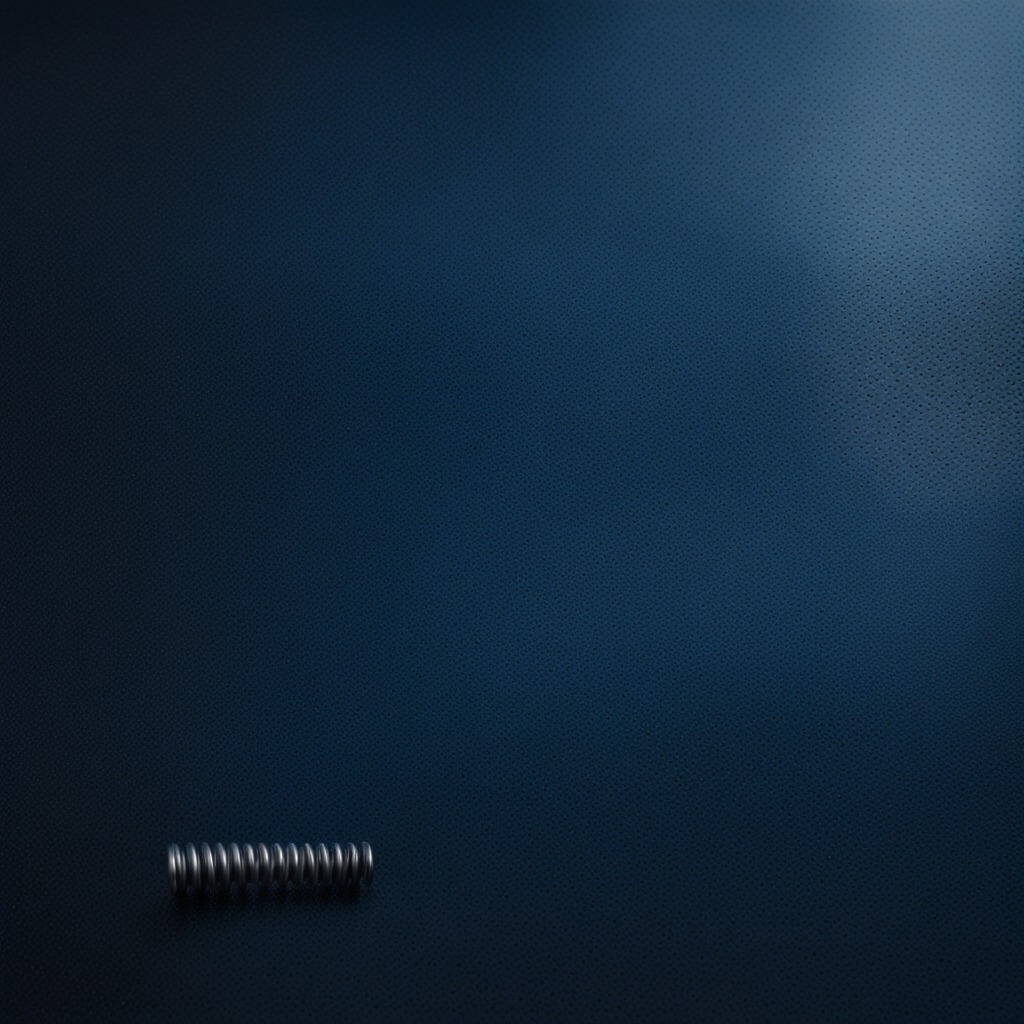
A coiled metal spring lies on the clean granite tabletop inside a workshop at night soft shadows worn but beneath the mat